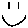
Label: smiley face